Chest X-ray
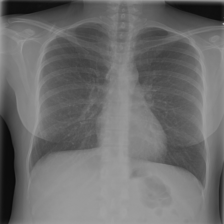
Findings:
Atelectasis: negative
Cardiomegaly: negative
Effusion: negative
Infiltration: negative
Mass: negative
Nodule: negative
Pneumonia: negative
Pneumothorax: negative
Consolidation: negative
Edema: negative
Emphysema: negative
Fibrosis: negative
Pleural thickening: negative
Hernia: negative